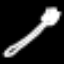
Label: fork